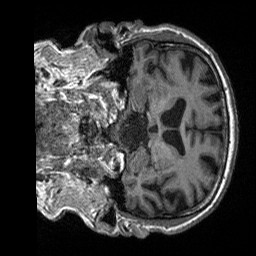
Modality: T1w
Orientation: coronal
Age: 59
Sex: male
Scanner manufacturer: siemens
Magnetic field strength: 3 T
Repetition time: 2.4 s
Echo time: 0.00226 s